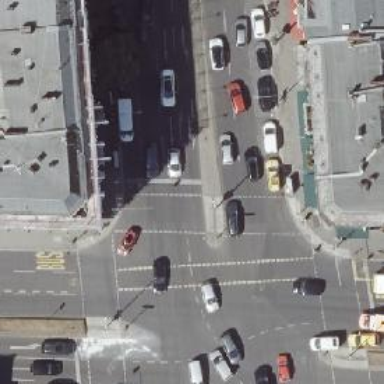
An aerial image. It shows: Footway located on traffic island.